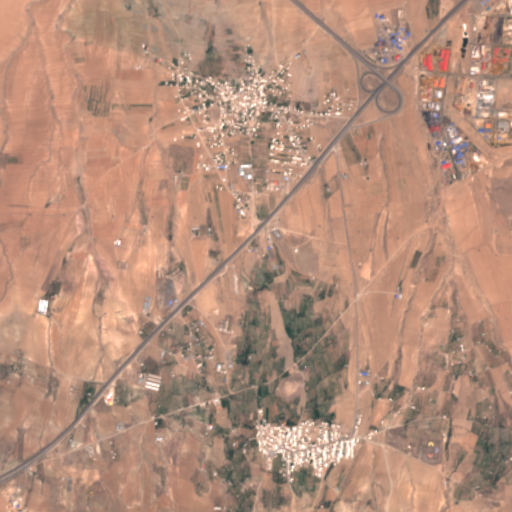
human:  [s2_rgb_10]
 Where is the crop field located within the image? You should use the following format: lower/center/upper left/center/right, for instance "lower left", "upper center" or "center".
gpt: The crop field is located in the lower right of the image.
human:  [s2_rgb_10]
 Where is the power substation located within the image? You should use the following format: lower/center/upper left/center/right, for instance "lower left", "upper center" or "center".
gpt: The power substation is located in the upper right of the image.
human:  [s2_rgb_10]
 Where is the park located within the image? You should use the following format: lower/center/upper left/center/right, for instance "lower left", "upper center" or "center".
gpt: There is no park in the image.